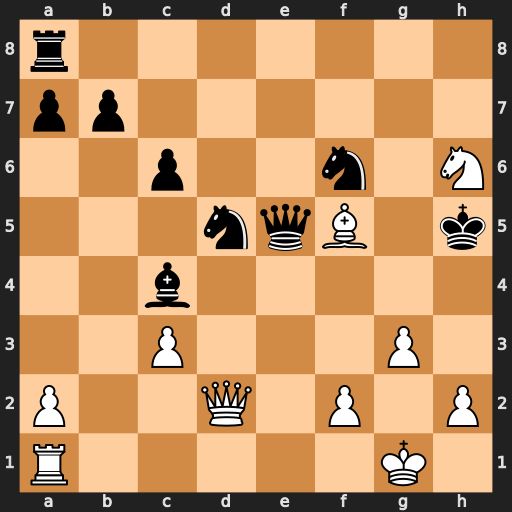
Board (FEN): r7/pp6/2p2n1N/3nqB1k/2b5/2P3P1/P2Q1P1P/R5K1
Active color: w
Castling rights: -
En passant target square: -
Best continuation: Nf7 Qxf5 Qh6+ Kg4 Qh4+ Kf3 Ng5+ Qxg5 Qxg5